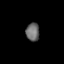
Tissue: lung
Cell type: Endothelial cells
Senescence score: 0.6514
Nuclear area (px): 240
Mean DAPI intensity: 105.3